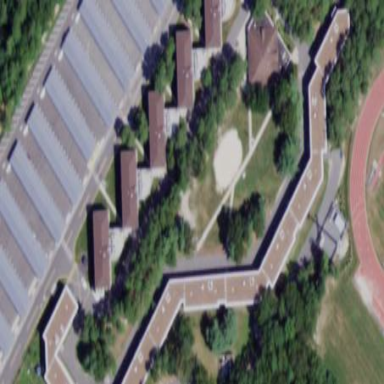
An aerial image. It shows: Dormitory building.